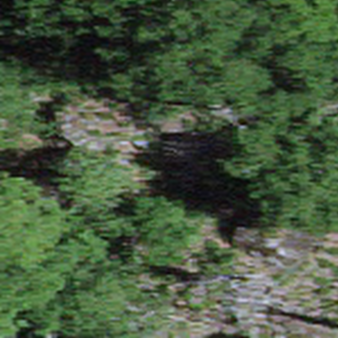
Label: other